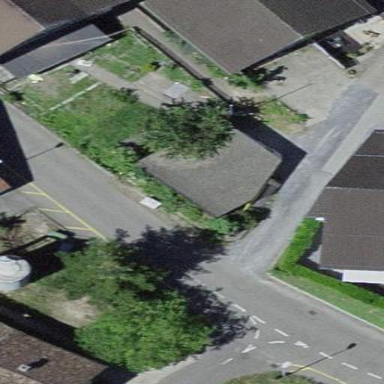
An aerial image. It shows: Garage.